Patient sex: F
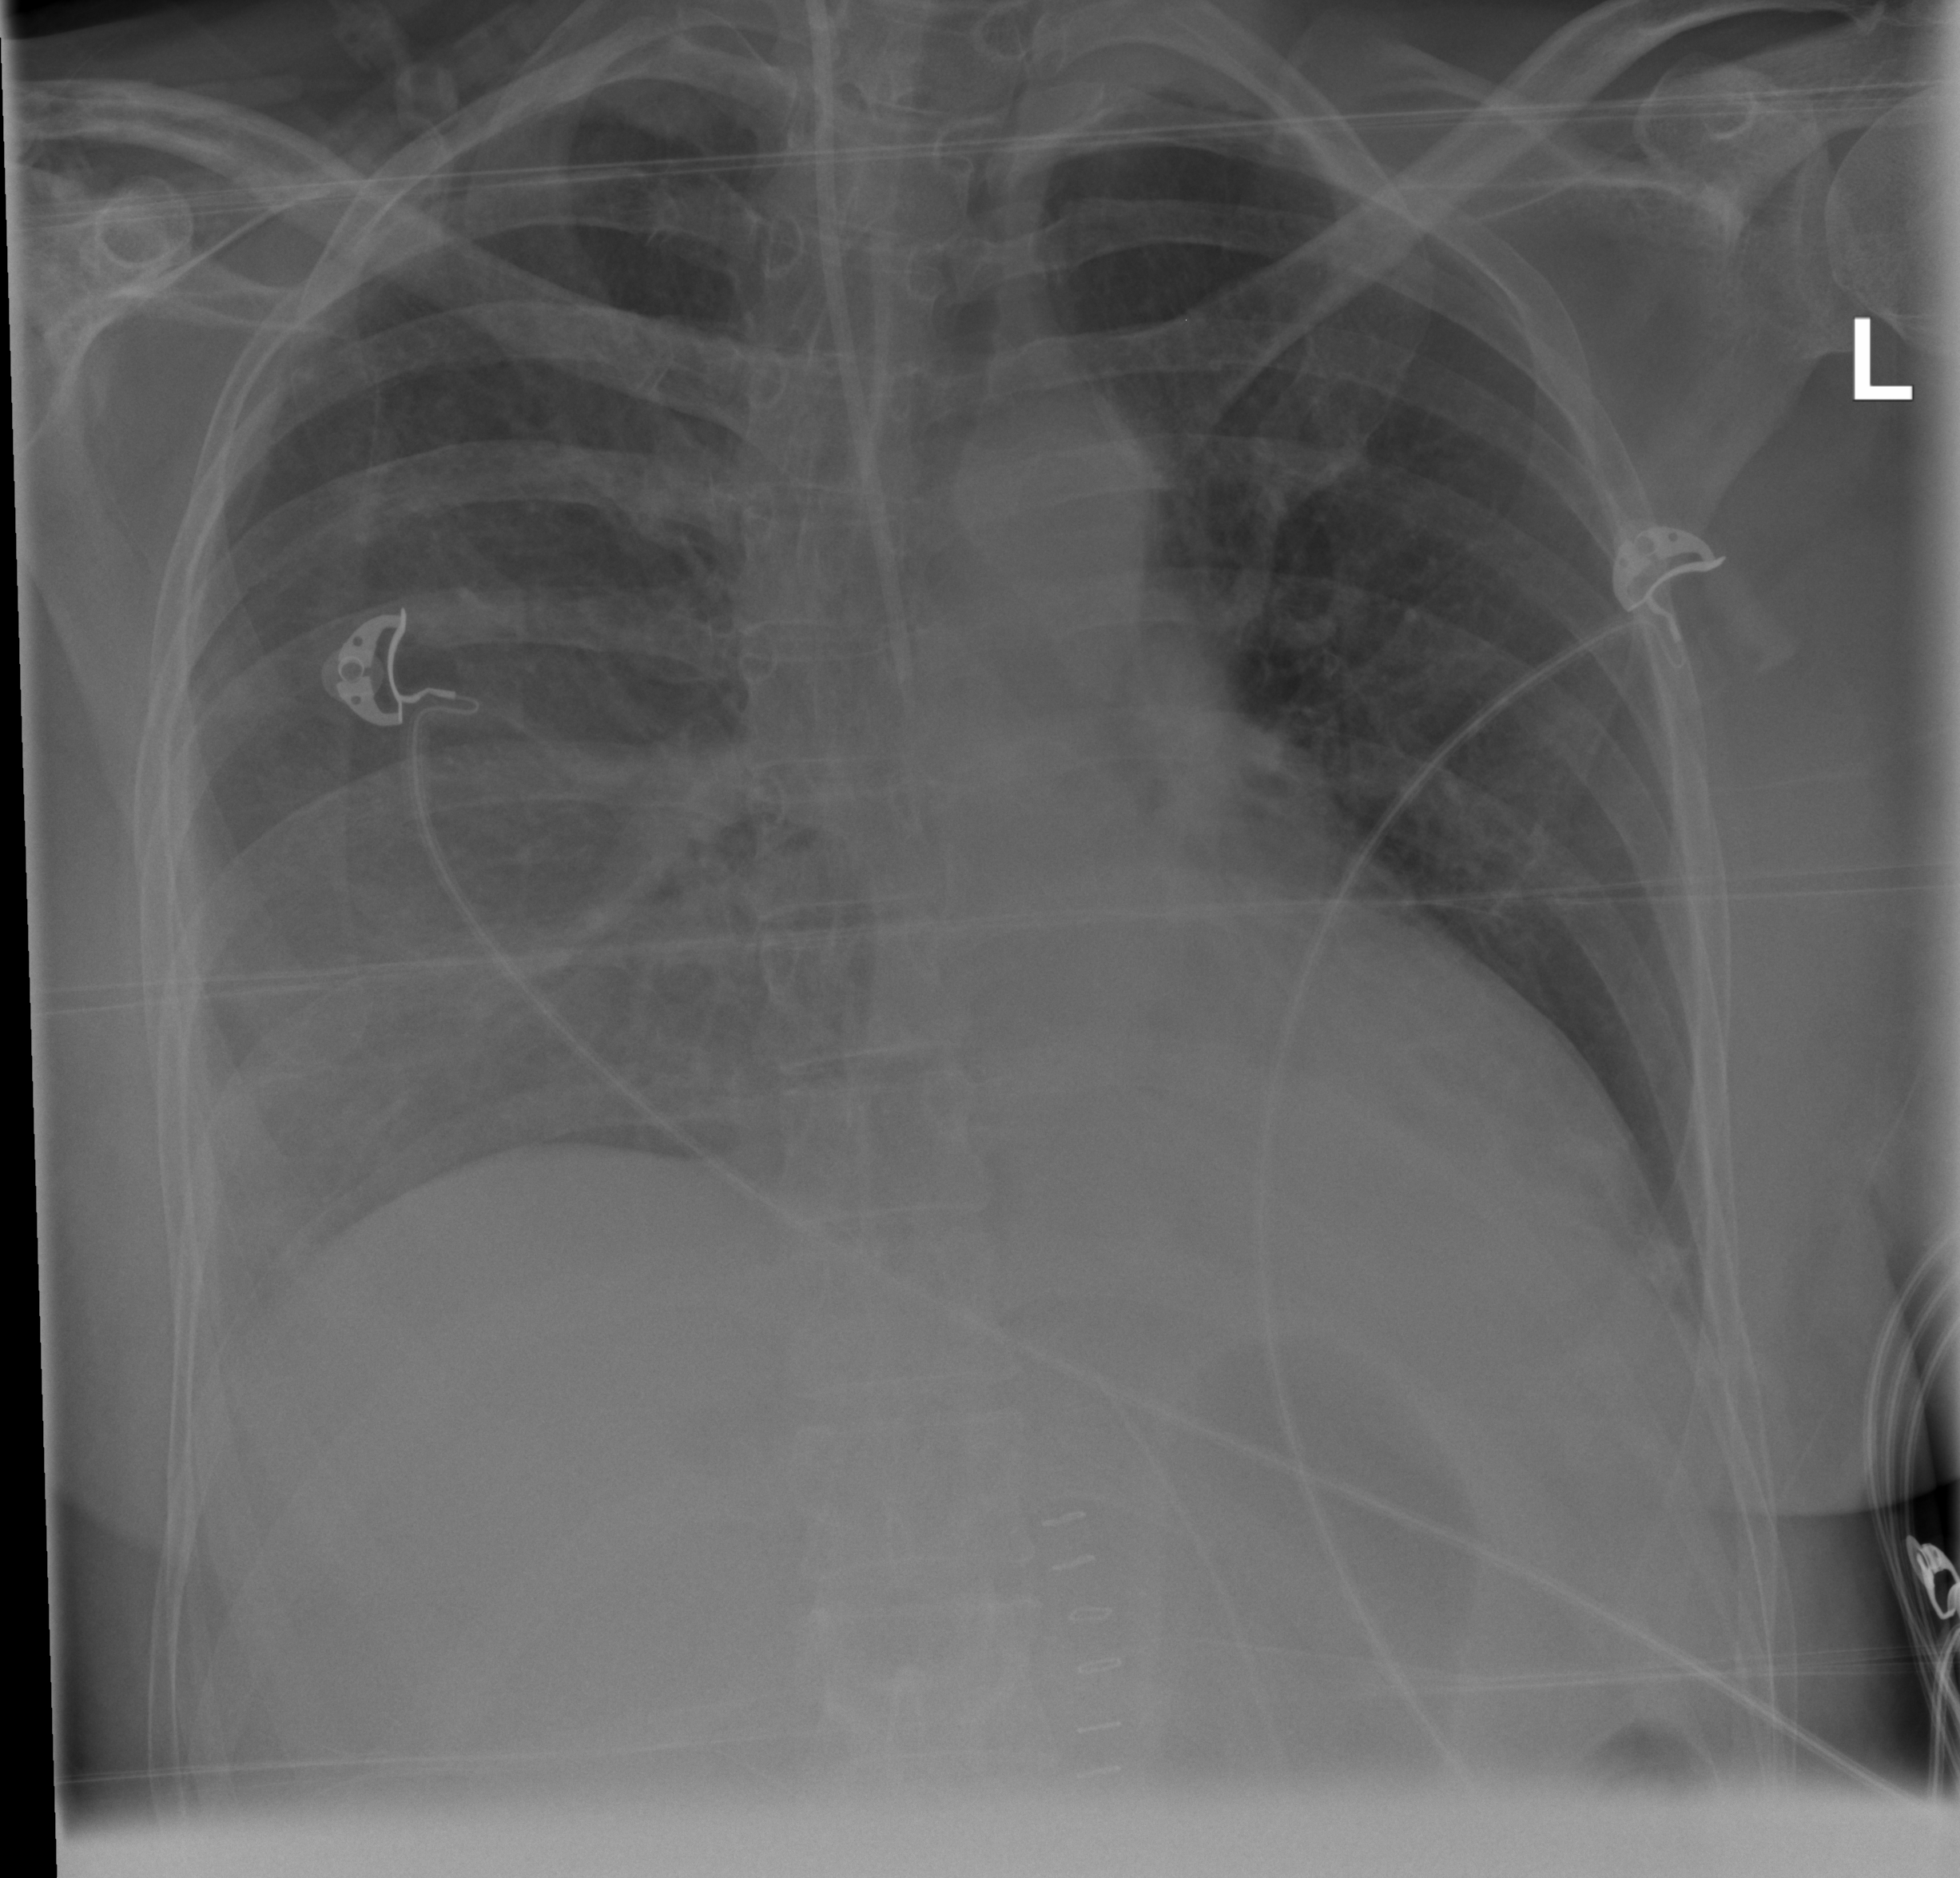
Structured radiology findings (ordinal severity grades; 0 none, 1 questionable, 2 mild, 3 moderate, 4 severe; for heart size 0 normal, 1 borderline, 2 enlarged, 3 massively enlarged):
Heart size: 1
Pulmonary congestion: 1
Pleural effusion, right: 2
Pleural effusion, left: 2
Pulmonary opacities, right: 0
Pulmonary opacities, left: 0
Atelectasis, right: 2
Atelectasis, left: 2